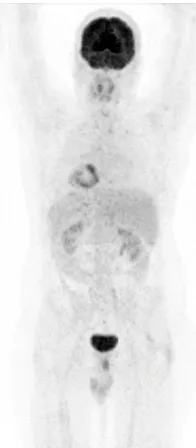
After three months.
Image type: radiology (pet)